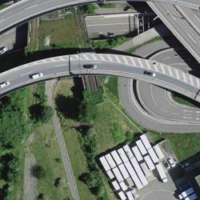
EUNIS habitat code: 57
Species observed at this site:
Philodromus aureolus
Corvus corone
Ruspolia nitidula
Centaurea stoebe
Araniella cucurbitina
Philodromus cespitum